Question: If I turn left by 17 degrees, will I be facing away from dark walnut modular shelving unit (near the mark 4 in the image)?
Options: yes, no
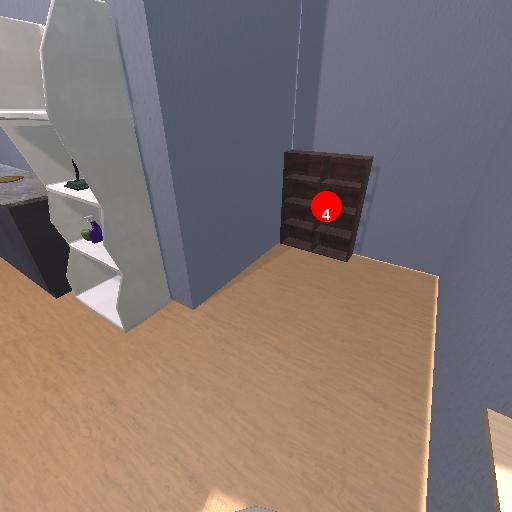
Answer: yes